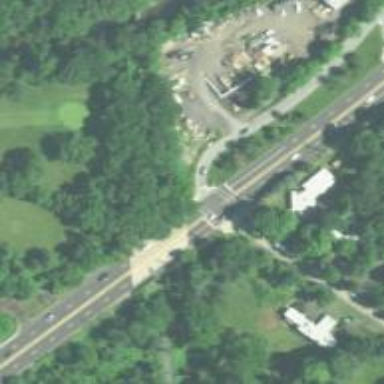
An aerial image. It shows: Marked road crossing.